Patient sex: M
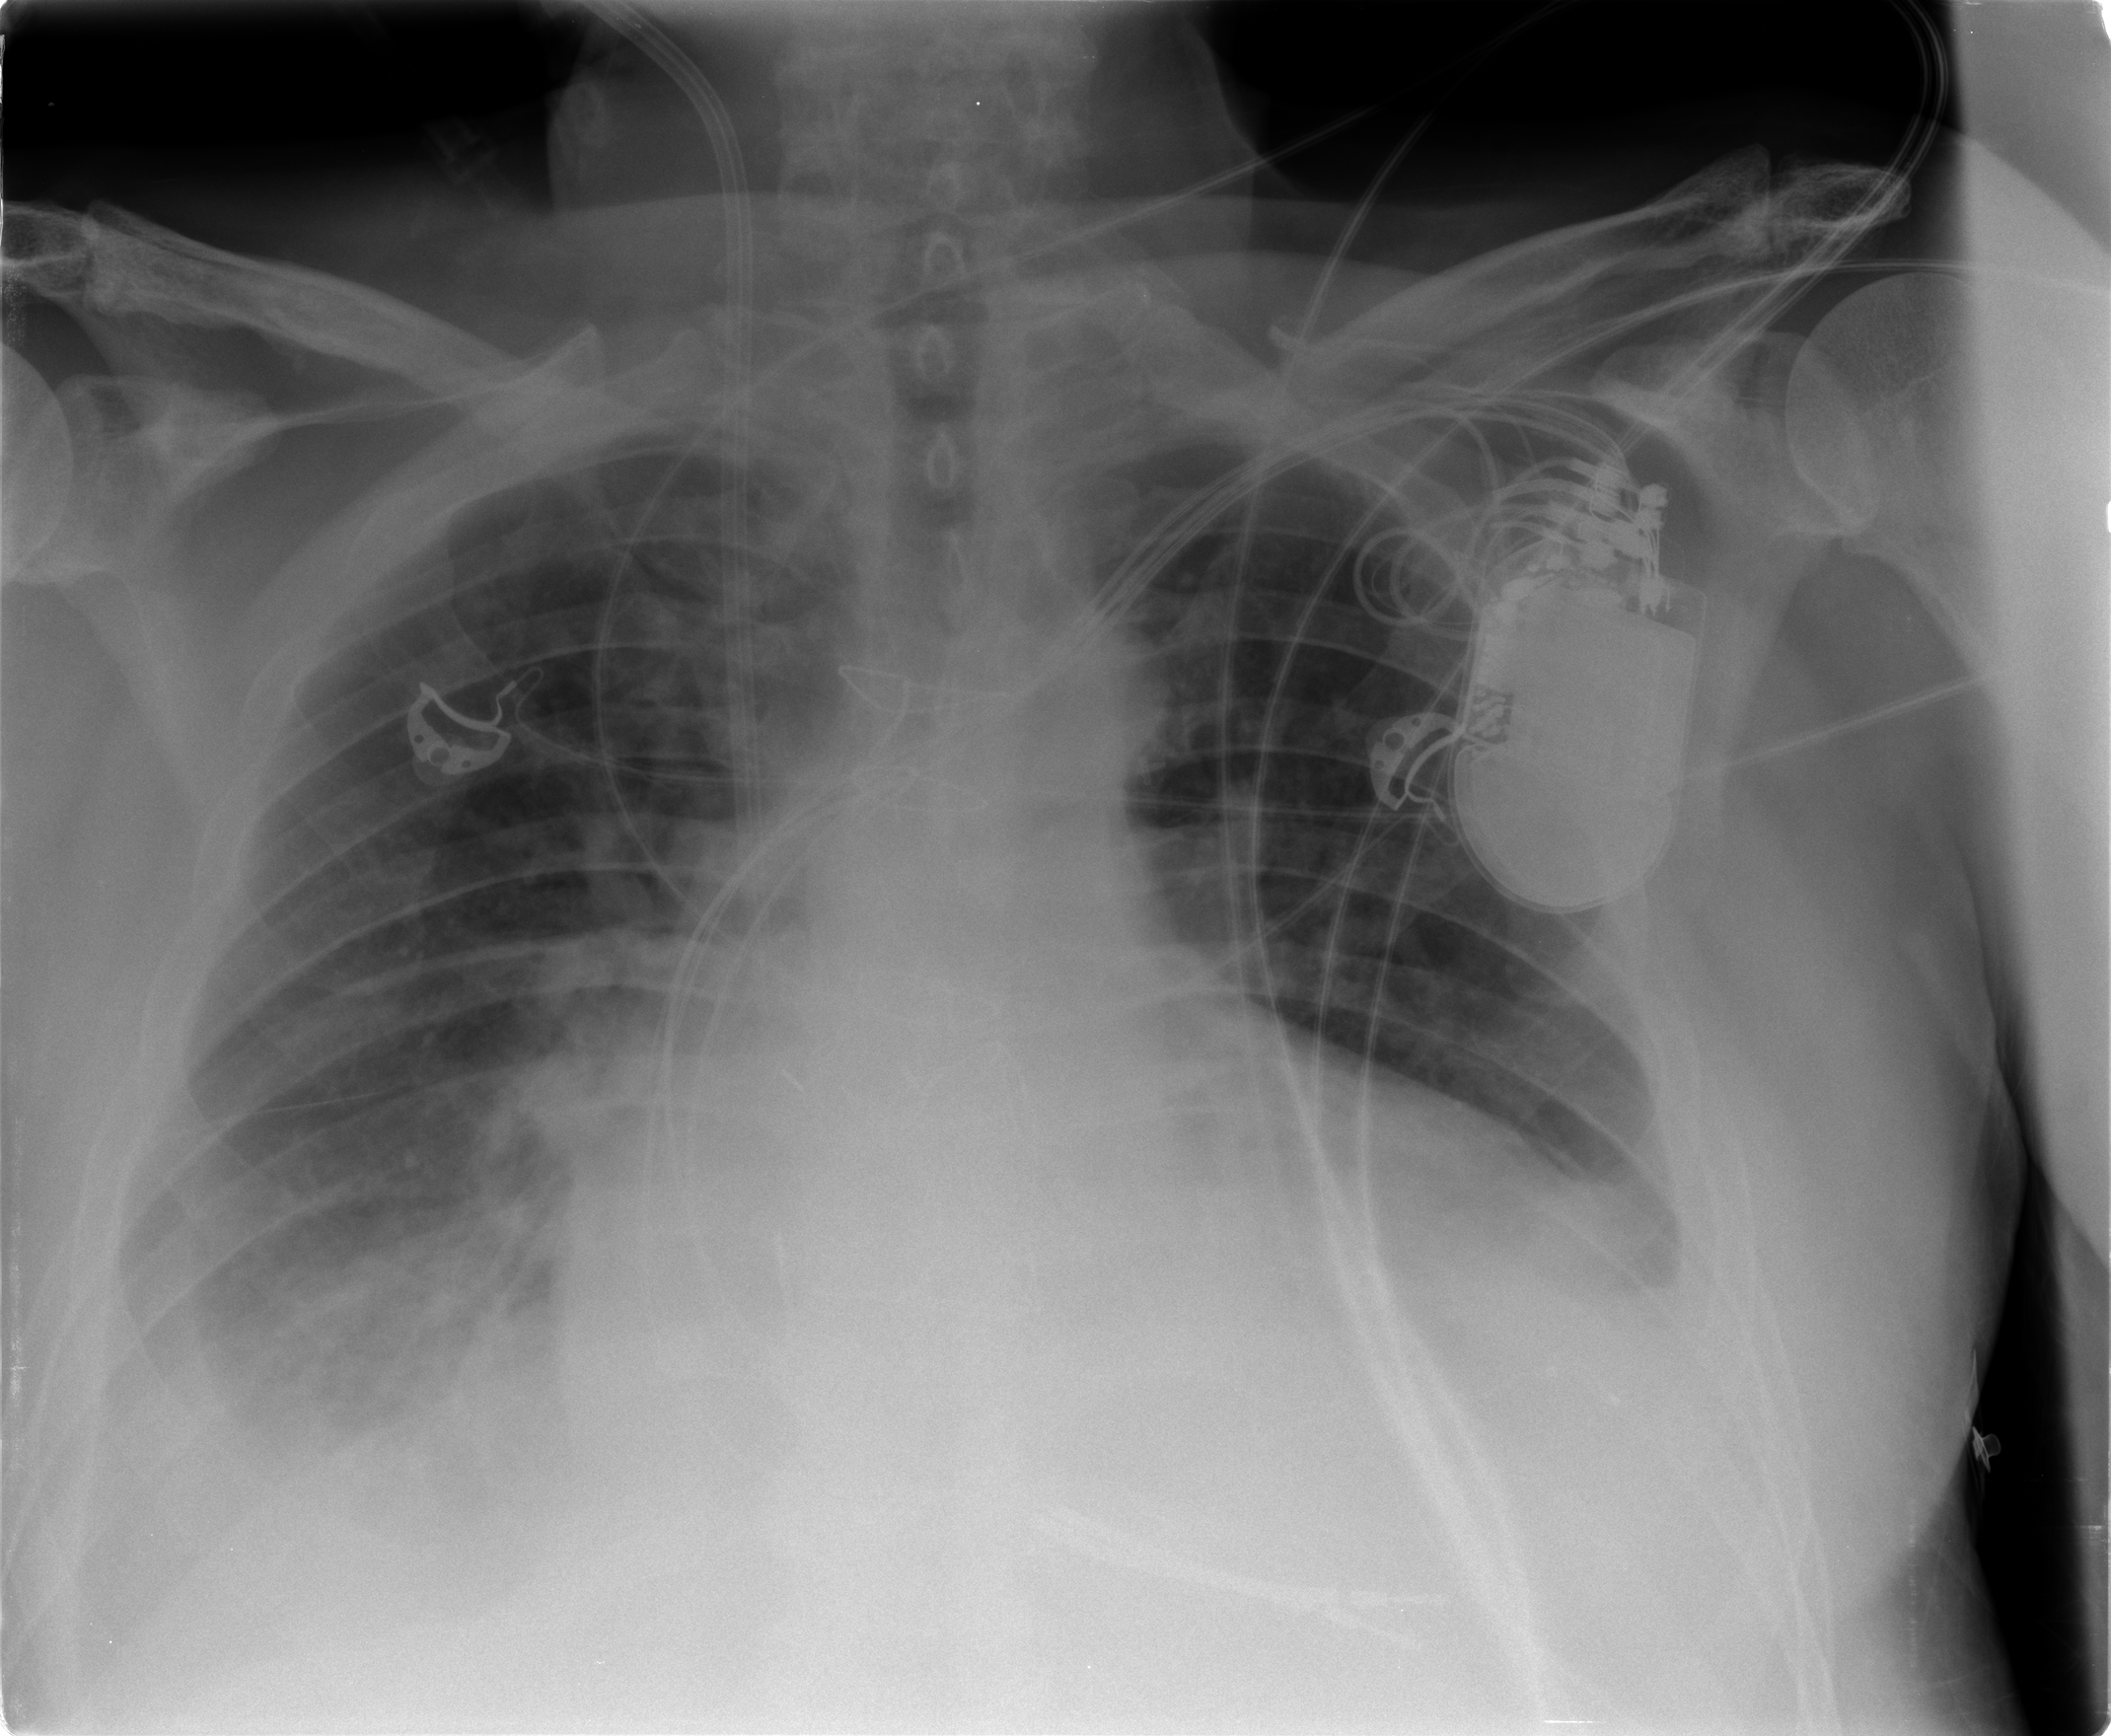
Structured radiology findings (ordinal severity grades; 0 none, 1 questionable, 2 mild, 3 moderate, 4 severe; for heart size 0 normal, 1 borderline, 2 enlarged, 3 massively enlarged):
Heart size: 3
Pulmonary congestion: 2
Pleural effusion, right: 3
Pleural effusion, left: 2
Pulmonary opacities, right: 2
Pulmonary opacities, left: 0
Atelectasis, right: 2
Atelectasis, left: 2